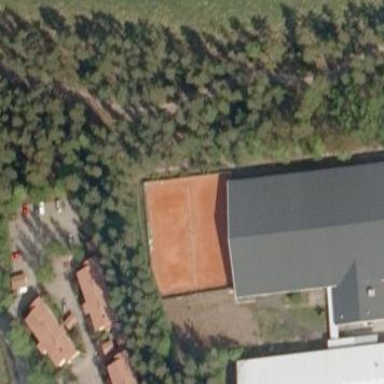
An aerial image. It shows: Tennis court on pitch designated for leisure land.